Aerial crown-view tile of a tropical tree (Barro Colorado Island, Panama), acquired 20250414:
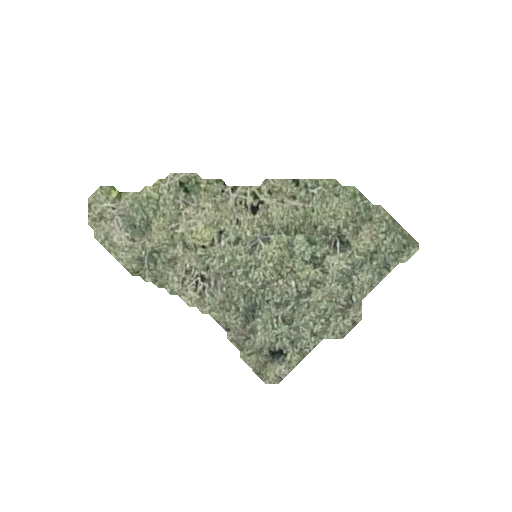
Species: Luehea seemannii
GBIF accepted scientific name: Luehea seemannii
Crown area: 59.172 m²